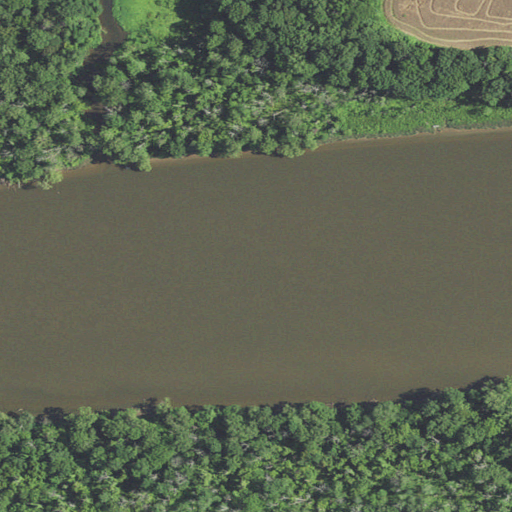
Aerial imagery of bar in Virginia named Hop Yard Bar containing open water, woody wetlands, cultivated crops, deciduous forest, herbaceous wetlands, and mixed forest